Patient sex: M
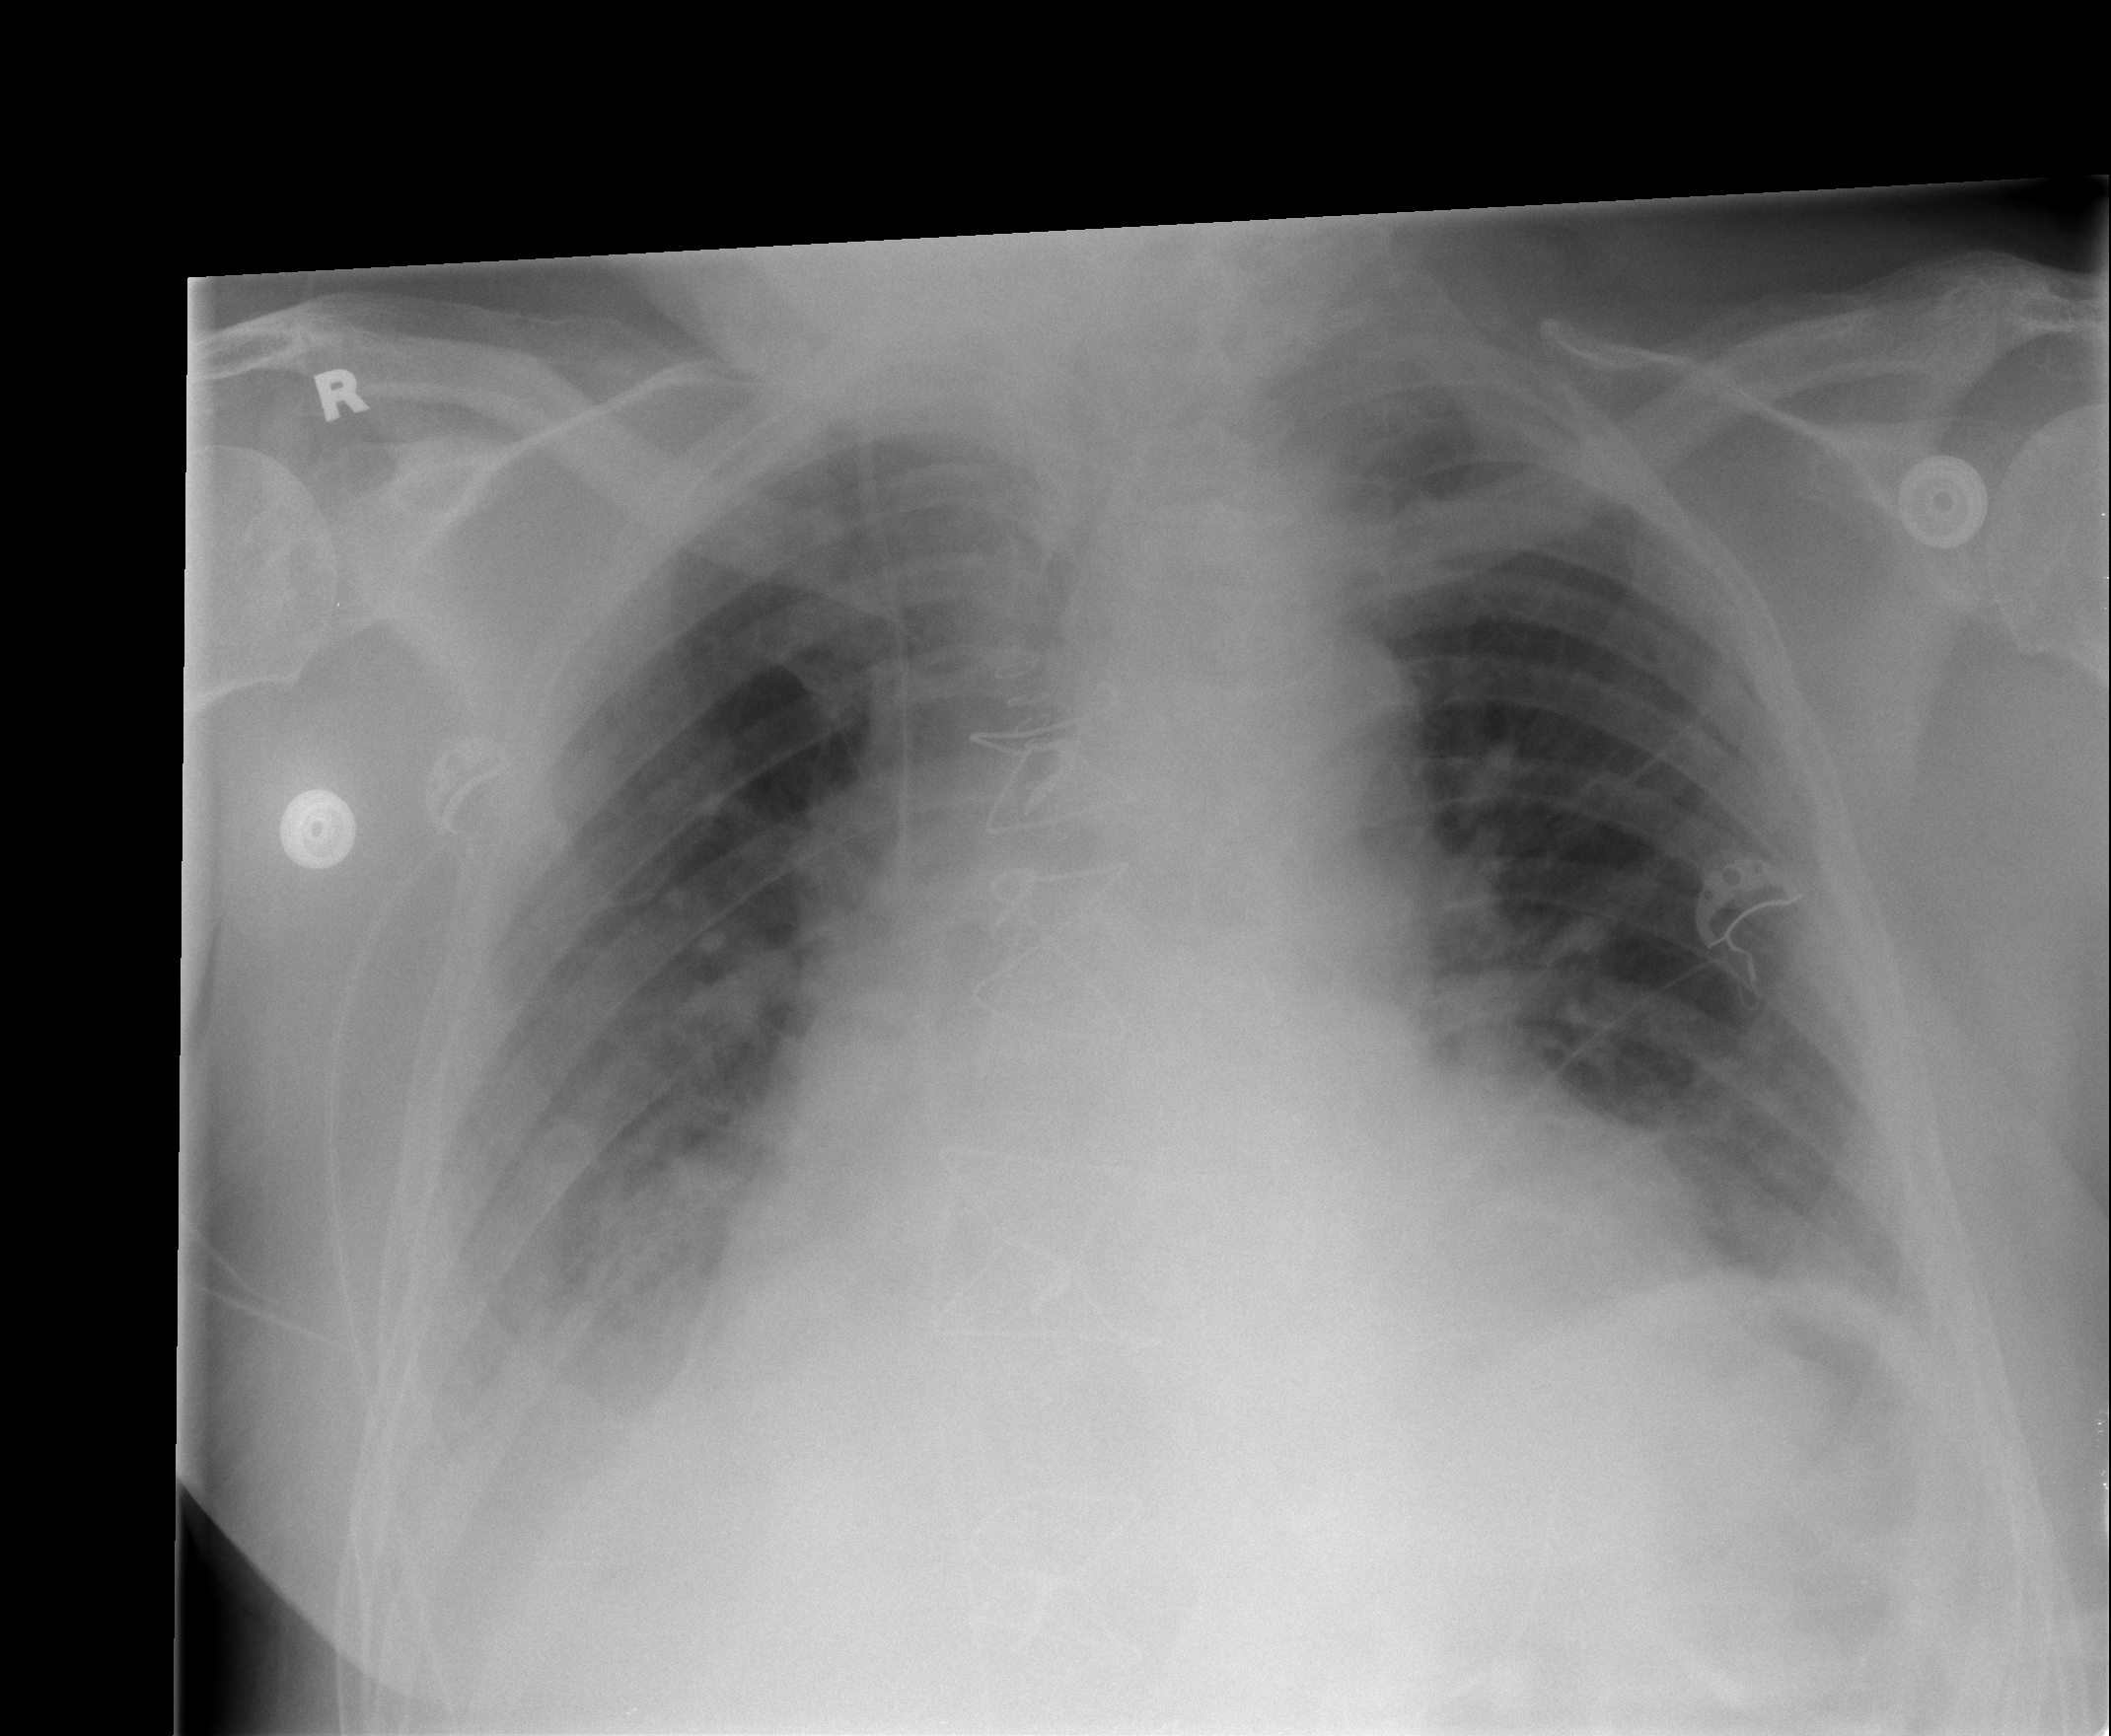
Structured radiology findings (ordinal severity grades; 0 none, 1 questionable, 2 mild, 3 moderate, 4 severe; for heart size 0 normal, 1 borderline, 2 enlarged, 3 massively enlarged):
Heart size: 3
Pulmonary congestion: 1
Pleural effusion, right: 2
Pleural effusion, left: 2
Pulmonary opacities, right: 0
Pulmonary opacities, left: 0
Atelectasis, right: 3
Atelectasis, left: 2